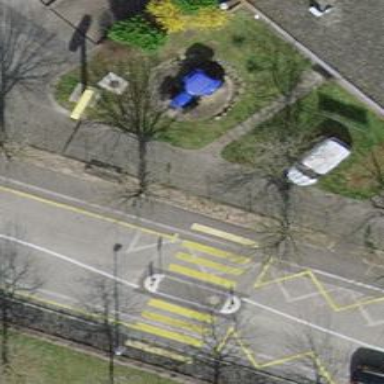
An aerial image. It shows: Asphalt sidewalk leading to public transport platform.